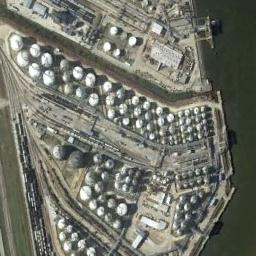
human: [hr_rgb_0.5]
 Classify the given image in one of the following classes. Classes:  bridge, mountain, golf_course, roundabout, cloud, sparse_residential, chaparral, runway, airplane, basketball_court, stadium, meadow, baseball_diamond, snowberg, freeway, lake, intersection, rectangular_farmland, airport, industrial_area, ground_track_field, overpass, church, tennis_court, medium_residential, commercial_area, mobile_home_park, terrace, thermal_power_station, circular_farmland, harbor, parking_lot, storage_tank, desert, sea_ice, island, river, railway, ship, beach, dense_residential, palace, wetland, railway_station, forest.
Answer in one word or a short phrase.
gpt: storage_tank